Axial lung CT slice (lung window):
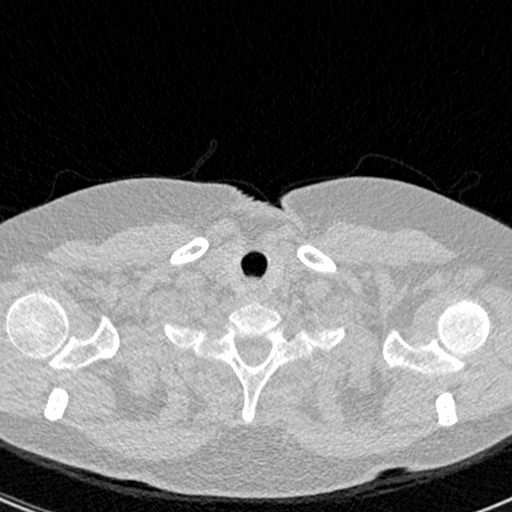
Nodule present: no